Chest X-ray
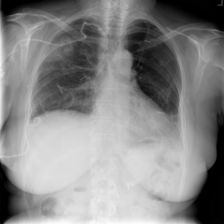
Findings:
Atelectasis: negative
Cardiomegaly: negative
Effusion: negative
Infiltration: negative
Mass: negative
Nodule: negative
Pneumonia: negative
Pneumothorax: negative
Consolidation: negative
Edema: negative
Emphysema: negative
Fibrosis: negative
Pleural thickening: negative
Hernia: negative